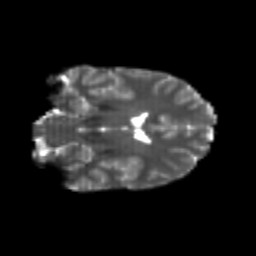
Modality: T2w
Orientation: coronal
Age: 22
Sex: female
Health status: healthy
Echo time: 0.074 s